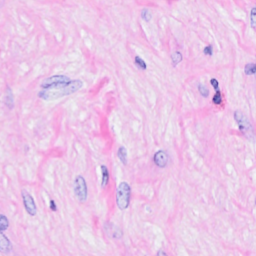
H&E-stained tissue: Breast